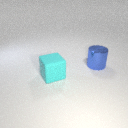
large blue metal cylinder to the right of large cyan rubber cube